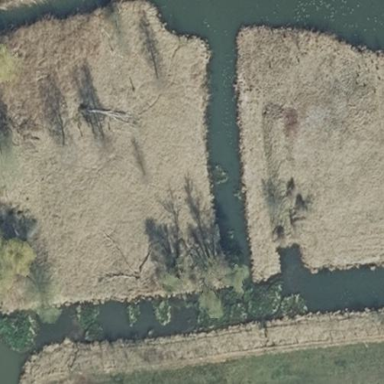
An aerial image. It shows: Reedbed wetland area.